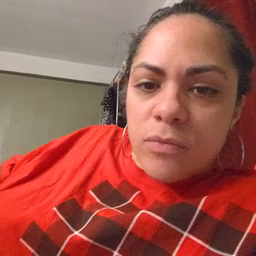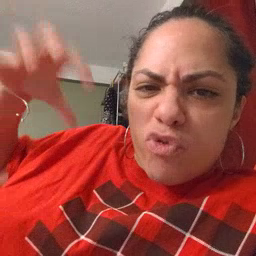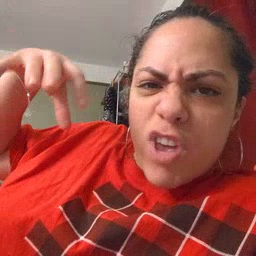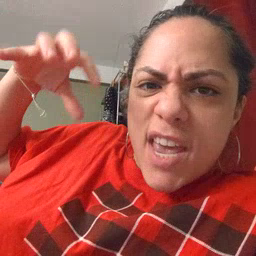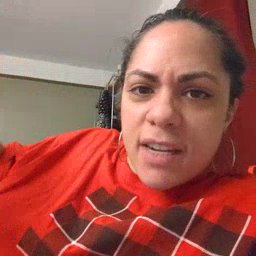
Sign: rain